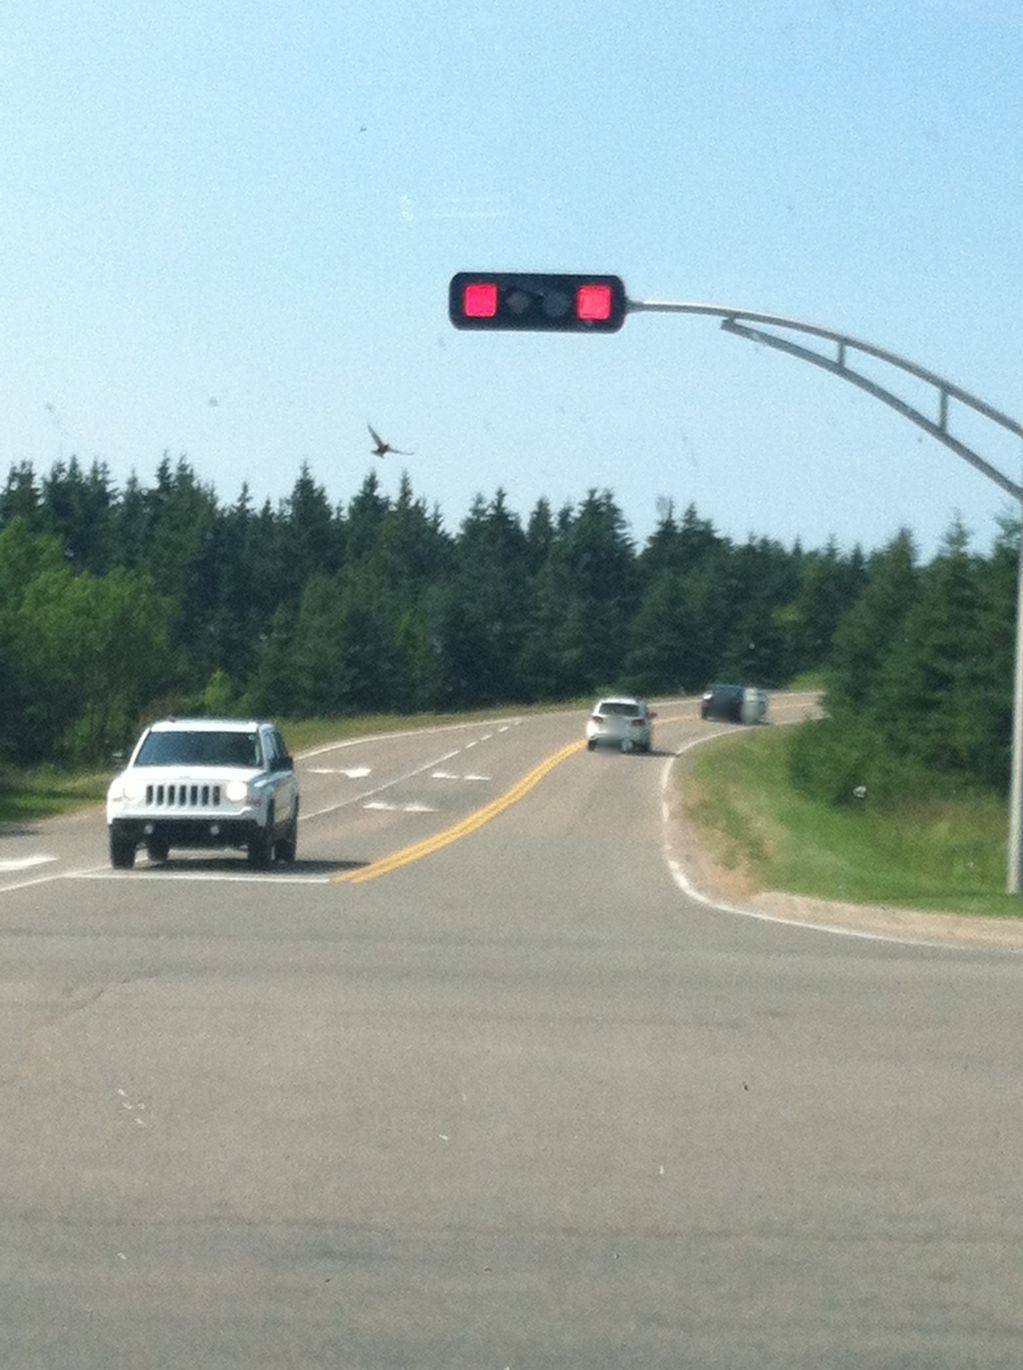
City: charlottetown